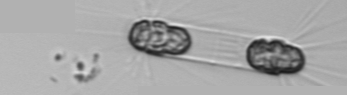
Label: Corethron_hystrix